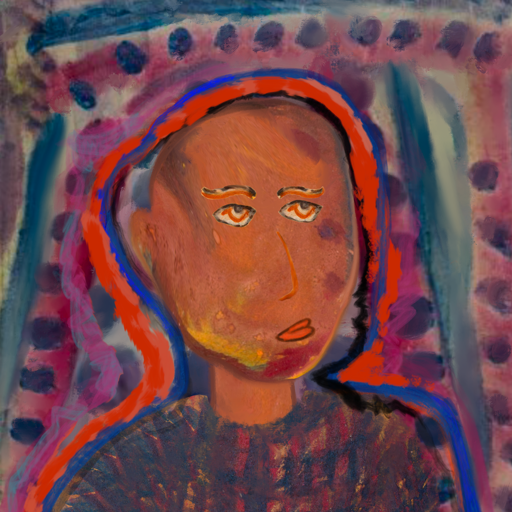
Background: HillGirl, Head And Neck Side: Mother_And_Son_Son, Face Side: Experience, Bust: In_The_Sun, Hair Side: Experience, Head Accessory: Blank, Second Necklace: Blank, Necklace: Blank, Baby: Blank